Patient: sex F, age 83
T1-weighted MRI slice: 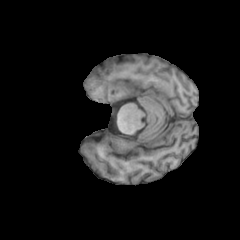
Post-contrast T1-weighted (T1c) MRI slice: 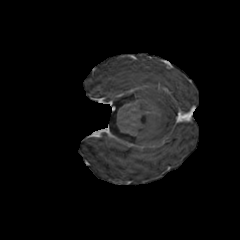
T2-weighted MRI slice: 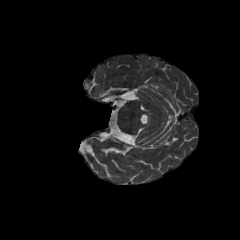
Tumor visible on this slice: no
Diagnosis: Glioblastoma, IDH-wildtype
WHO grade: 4